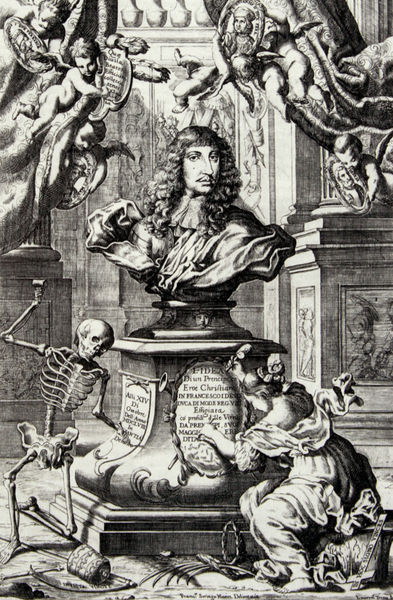
Titel: Frontispiz von Domenico Gamberti: Idea di un Prencipe et Eroe Christiano in Francesco I d'Este (Modena, 1659)
Künstler: Francesco Stringa
Institution: (Seriendruck)
Schlagwörter: flügel, kopf, mann, schatten, weiß, frau, frisur, grau, haar, licht, rücken, schwarz, säulen, gesichter, schnurrbart, architektur, barock, lang, sockel, tod, tot, bildnis, herr, portrait, porträt, vorhang, kirche, figur, locken, fliegen, engel, skulptur, statue, perücke, dutt, schrift, grafik, graphik, figuren, banner, könig, inschrift, büste, vanitas, memento mori, vergänglichkeit, medaillon, kreuz, balustrade, schweben, denkmal, druck, druckgrafik, radierung, stich, illustration, schwarzweiß, säbel, text, knien, allegorie, rolle, eitel, leben, skelett, hammer, rollen, schriftrolle, putten, kupferstich, beweinung, putti, sense, ludwig, standbild, grabmal, inschriften, trompete, medaillons, rückendekolleté, meissel, totentanz, bildhauerin, anschlagen, knochenmann, meißeln, anbringen, denkmahls, sterblichkeit, descartes, #vorhang, sklett, mweßeln